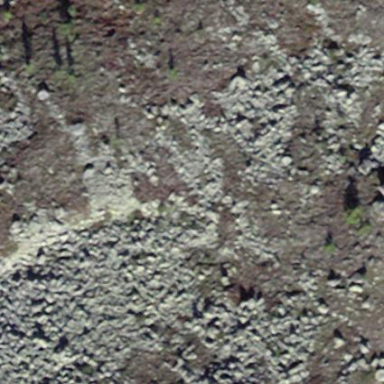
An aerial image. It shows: Scree landscape.